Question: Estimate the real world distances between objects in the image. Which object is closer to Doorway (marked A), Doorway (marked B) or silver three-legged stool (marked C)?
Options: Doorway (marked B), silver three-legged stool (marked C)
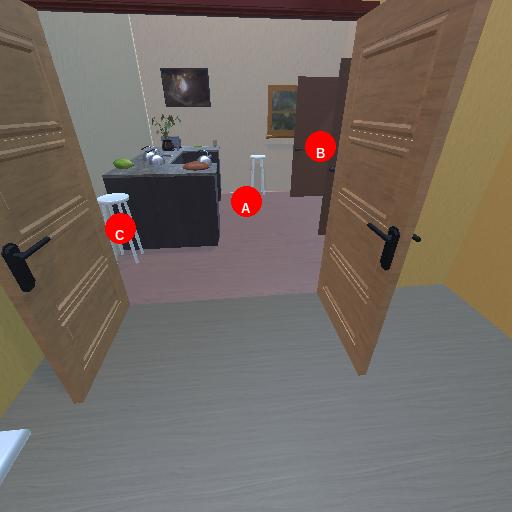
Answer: Doorway (marked B)